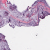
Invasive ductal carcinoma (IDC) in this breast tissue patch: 1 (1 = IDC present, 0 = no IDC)